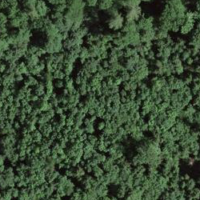
EUNIS habitat code: 41
Species observed at this site:
Teucrium scorodonia